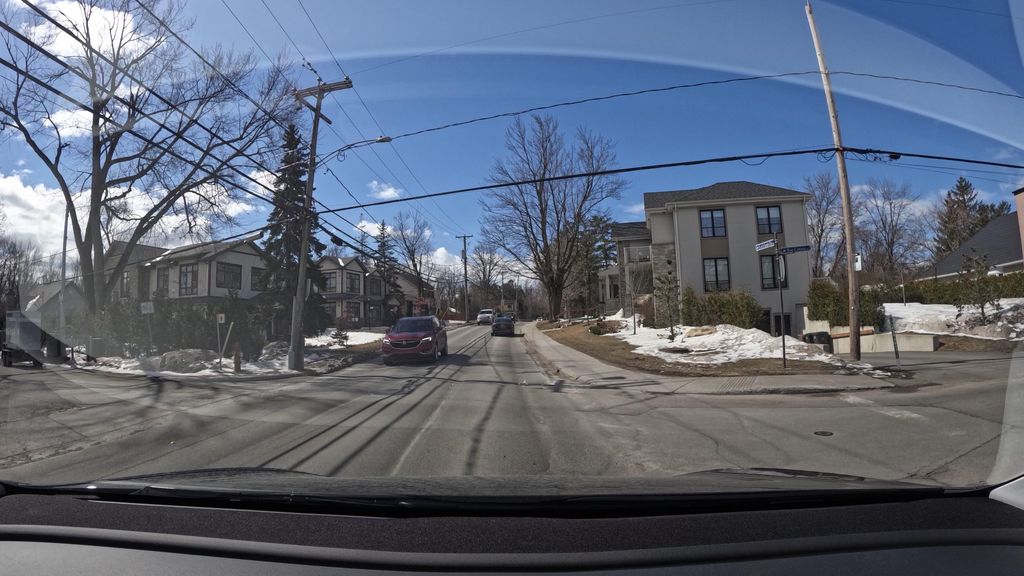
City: montreal